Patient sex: M
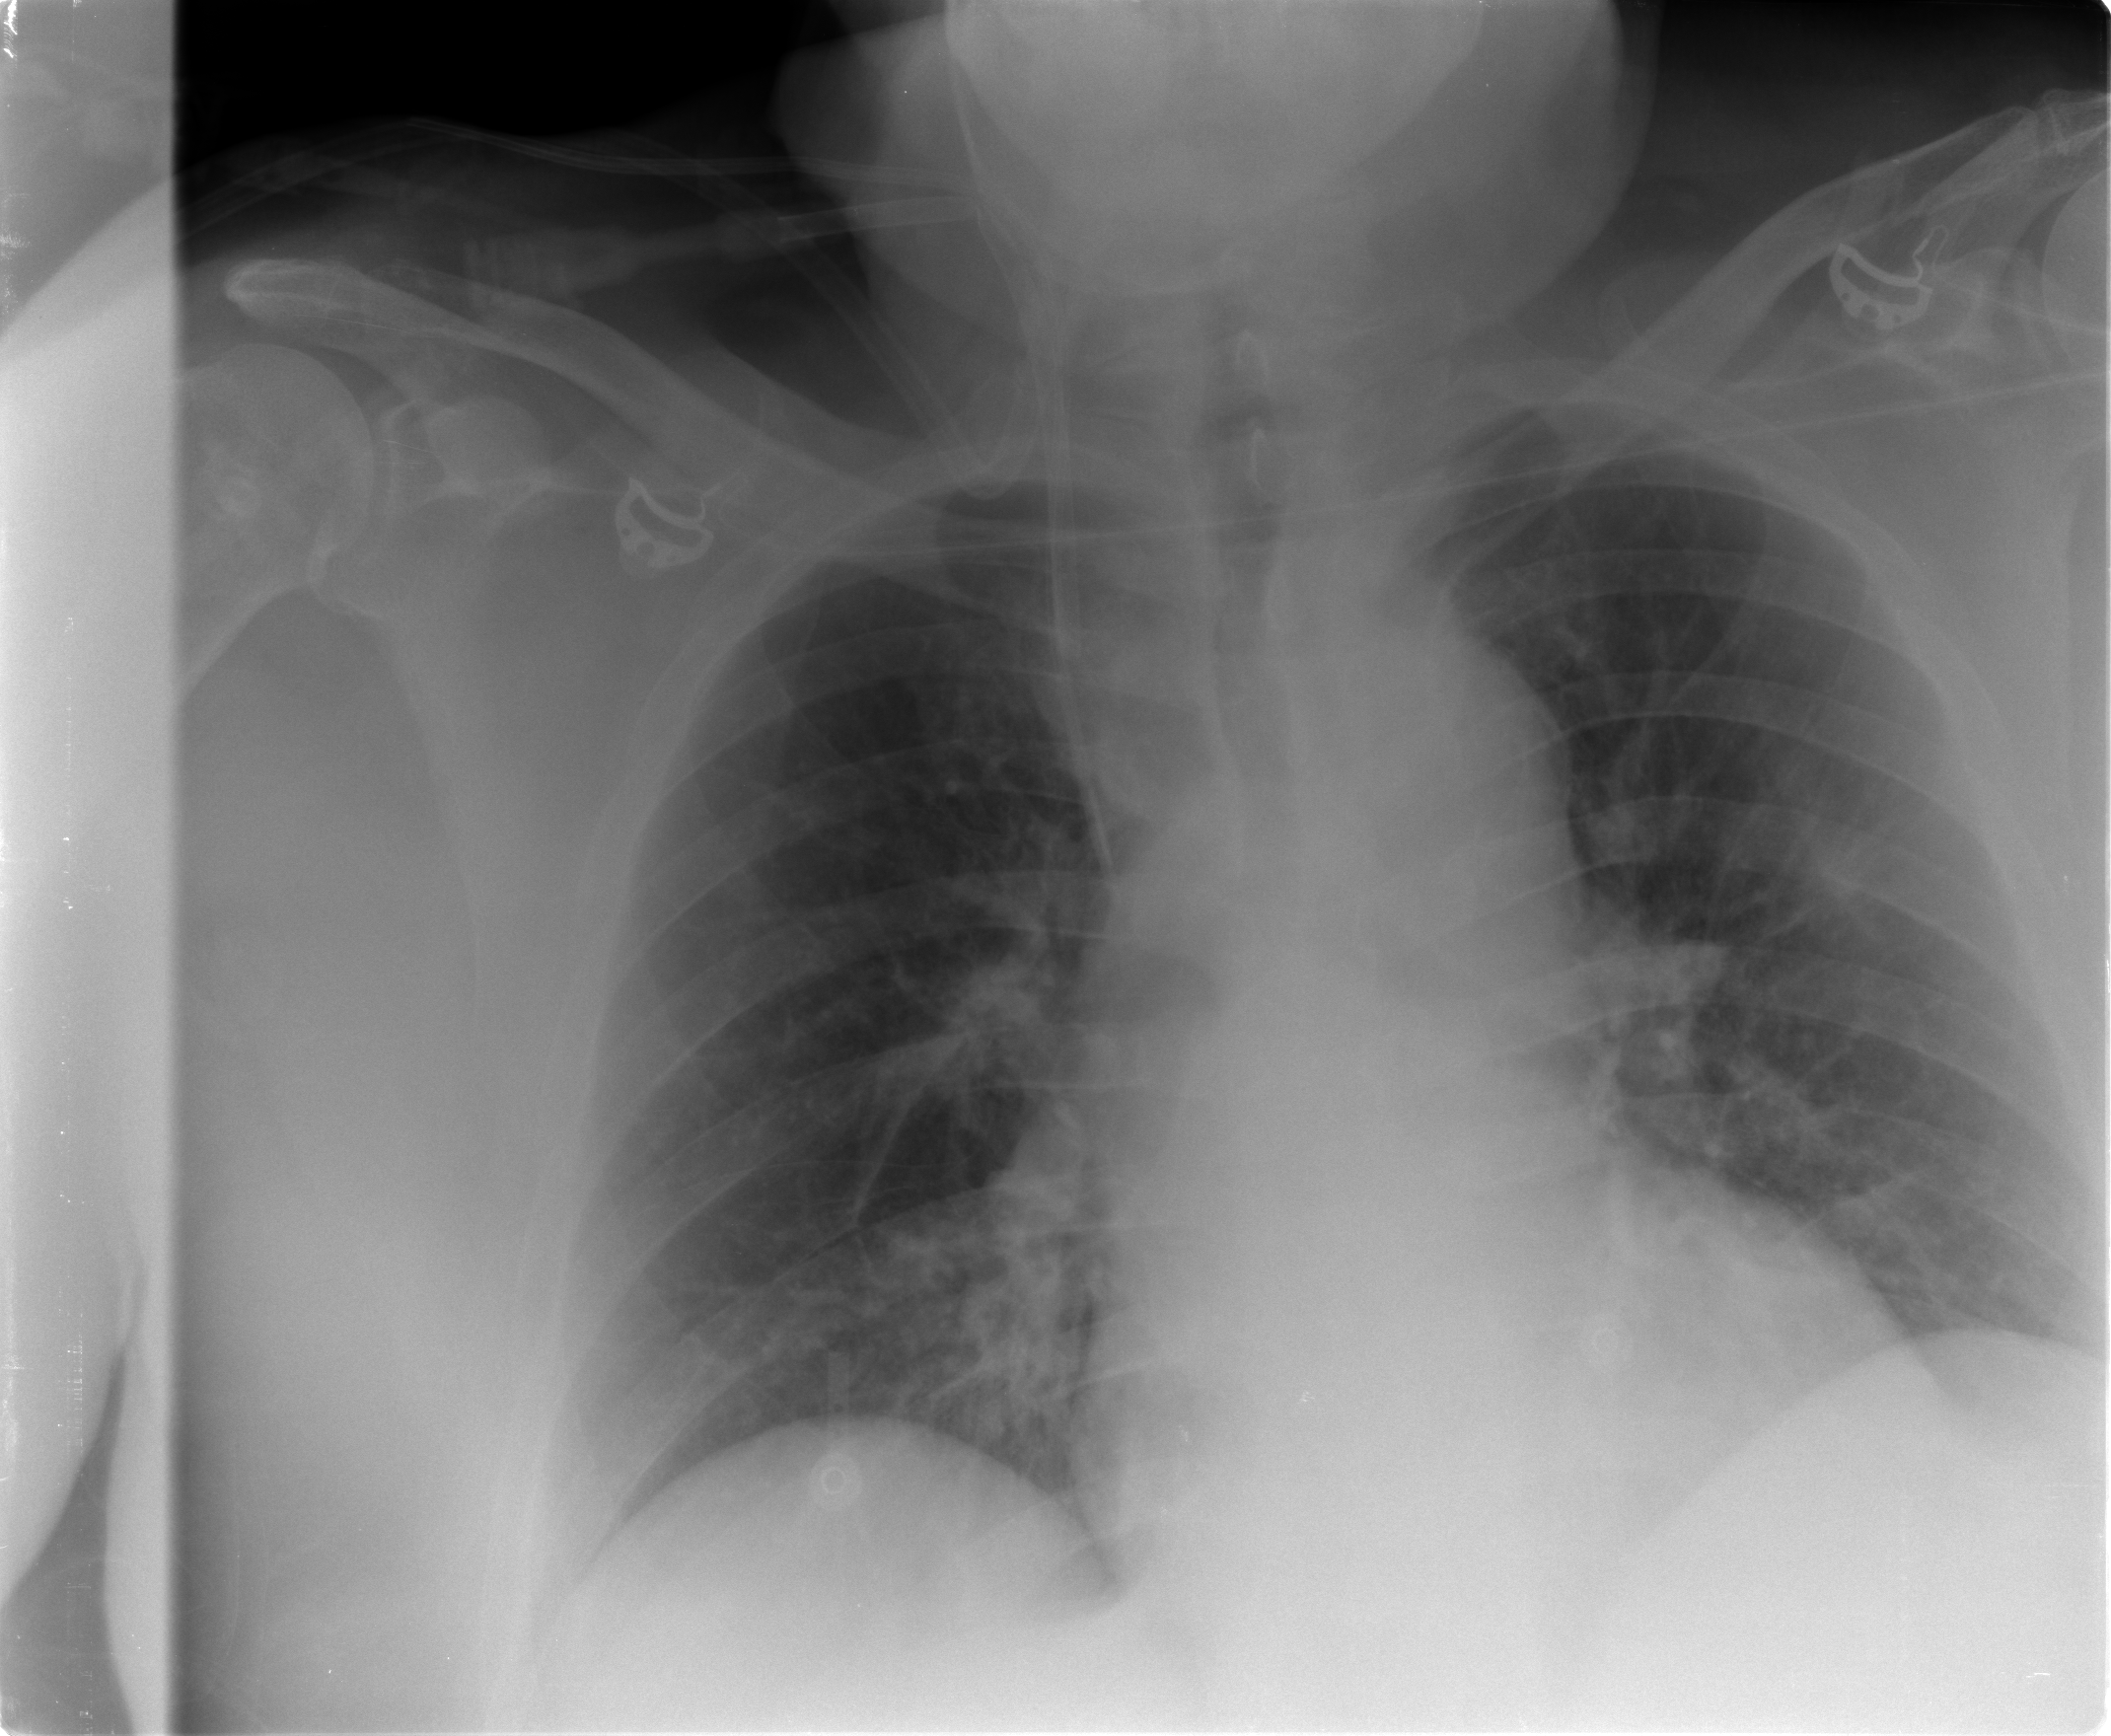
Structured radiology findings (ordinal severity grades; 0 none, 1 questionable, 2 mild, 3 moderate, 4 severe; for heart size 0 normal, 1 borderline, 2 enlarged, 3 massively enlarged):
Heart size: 0
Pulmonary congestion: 1
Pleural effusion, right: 0
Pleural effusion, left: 0
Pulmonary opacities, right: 2
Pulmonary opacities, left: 0
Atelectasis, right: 1
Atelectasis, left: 0